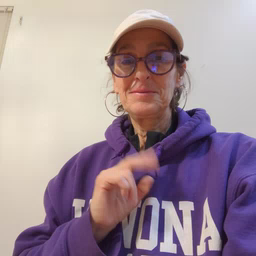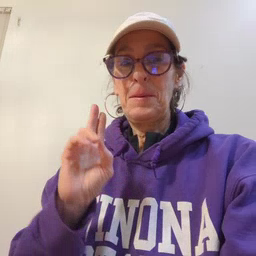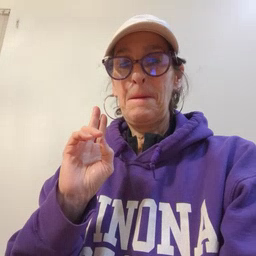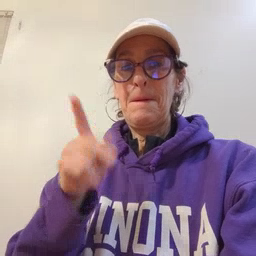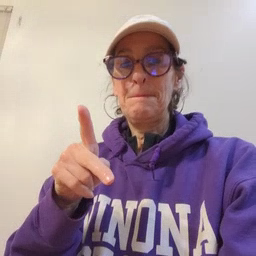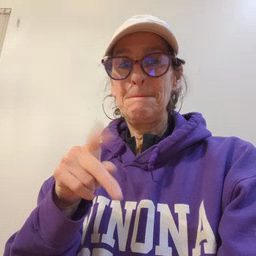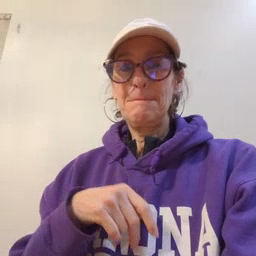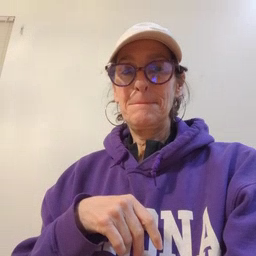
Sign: up